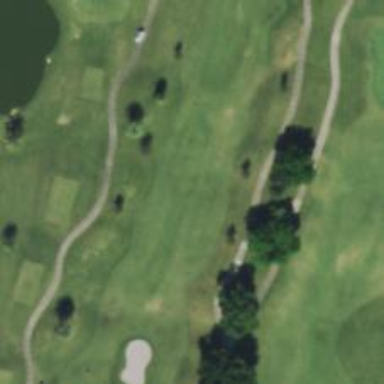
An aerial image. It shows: Golf hole.